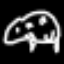
Label: frog